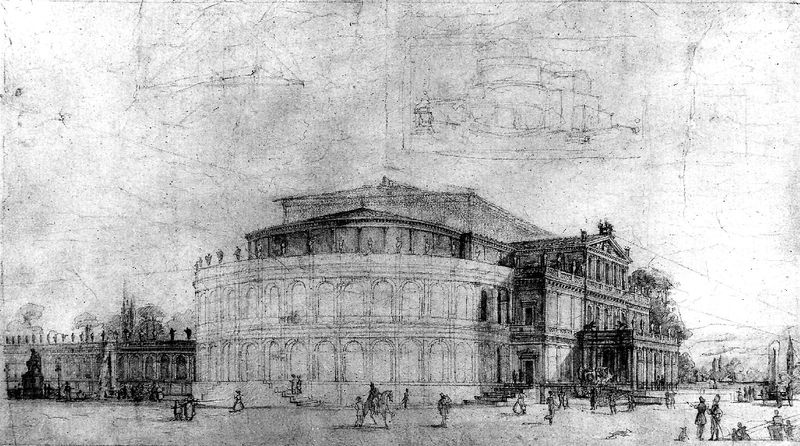
Titel: Erstes Hoftheater in Dresden (Semper Oper)
Künstler: Gottfried Semper
Standort: Dresden, Hoftheater (EU - D - Sachsen)
Schlagwörter: weiß, bäume, menschen, stadt, grau, männer, schwarz, skizze, säulen, zeichnung, gebäude, barock, kirche, theater, renaissance, rokoko, pferd, pferde, reiter, turm, platz, figuren, treppe, treppen, soldaten, stufen, palast, bleistift, dresden, palais, palst